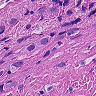
Metastatic tissue present: yes